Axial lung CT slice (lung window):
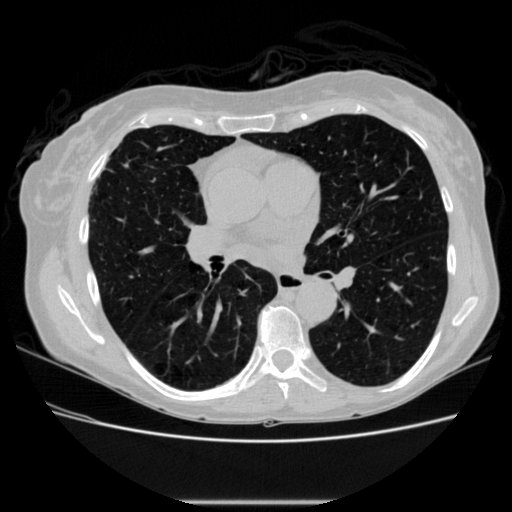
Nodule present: no